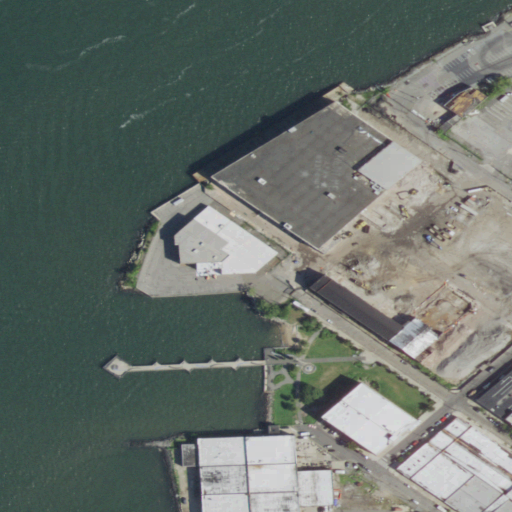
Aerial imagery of cape in New York named Red Hook containing high intensity development, open water, medium intensity development, herbaceous wetlands, low intensity development, open development, and barren land